Interaction volume radius: 10 \u00c5
Interaction volume height: 20 \u00c5
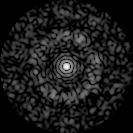
Disorder parameter: 0.8154